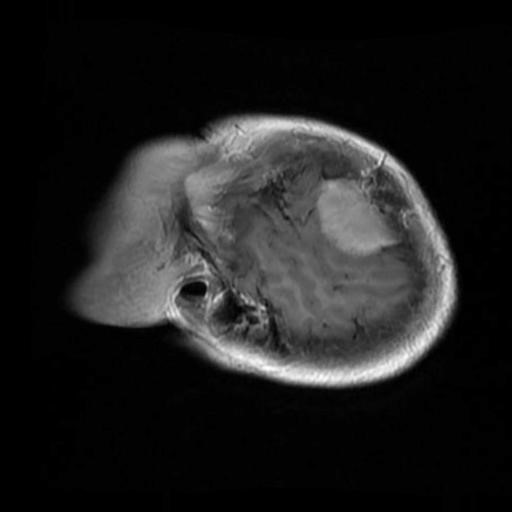
Label: brain_menin